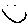
Label: smiley face